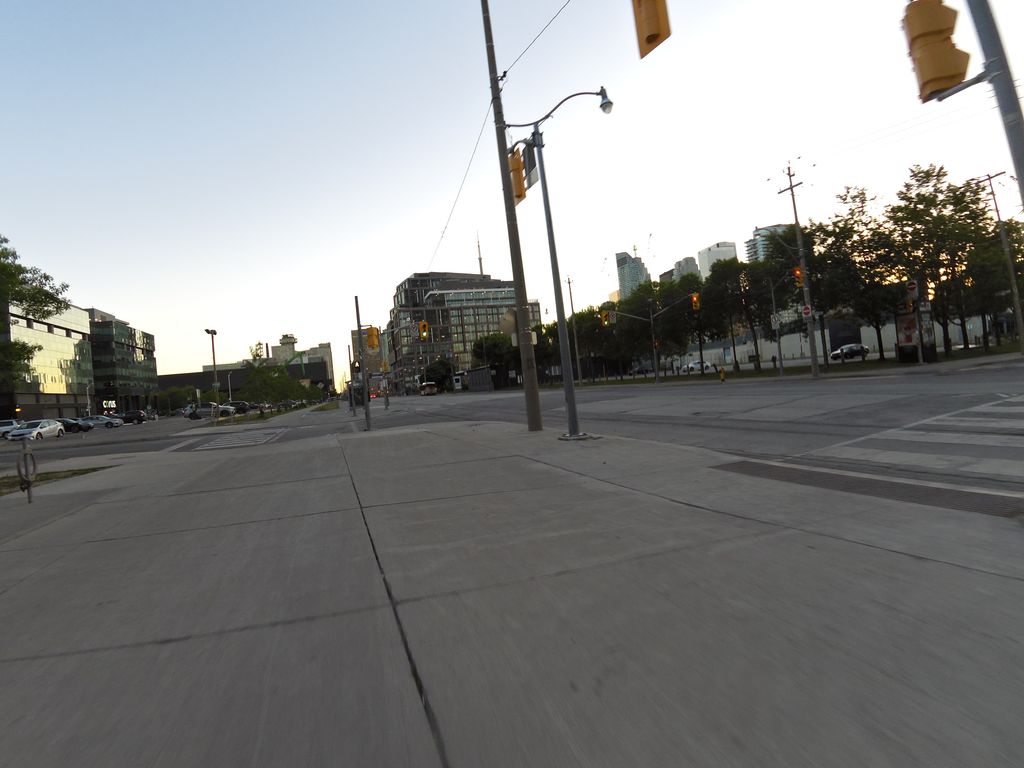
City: toronto